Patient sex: M
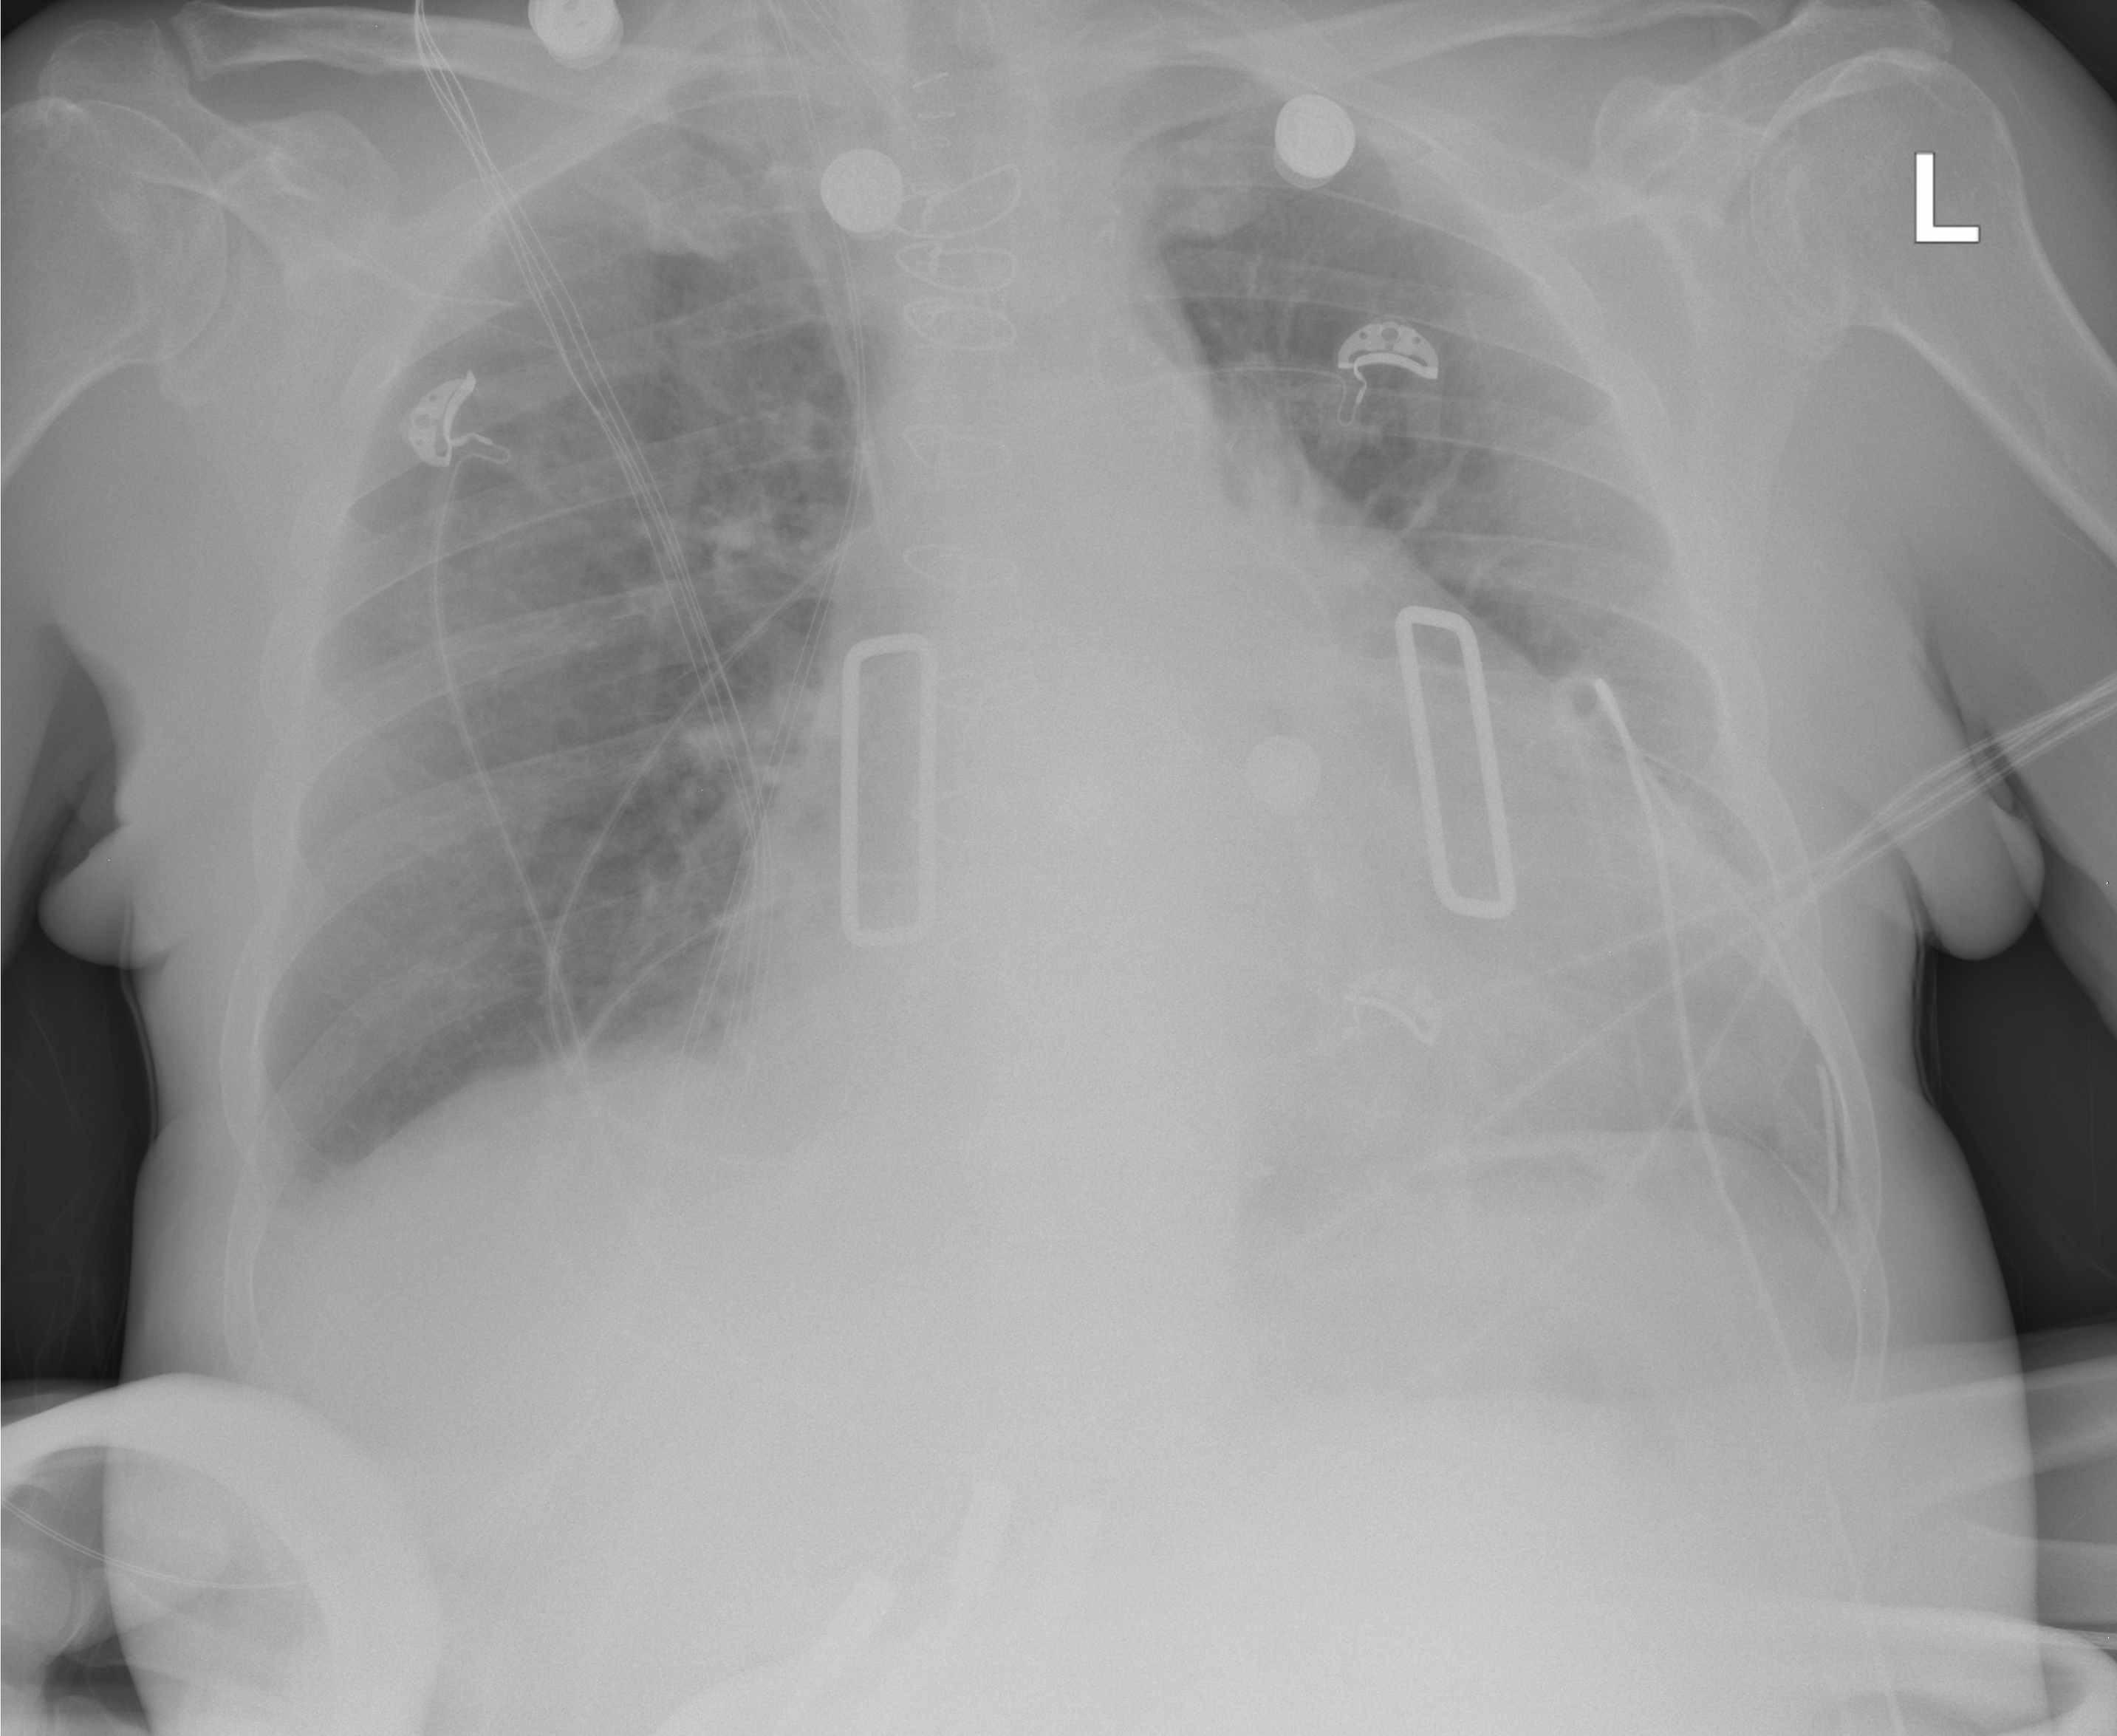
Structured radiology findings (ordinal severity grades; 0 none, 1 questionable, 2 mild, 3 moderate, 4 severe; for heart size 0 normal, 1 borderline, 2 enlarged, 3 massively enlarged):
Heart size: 2
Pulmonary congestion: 0
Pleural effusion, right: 2
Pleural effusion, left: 0
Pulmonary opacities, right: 0
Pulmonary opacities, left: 0
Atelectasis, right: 0
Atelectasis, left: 0